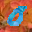
Label: 0